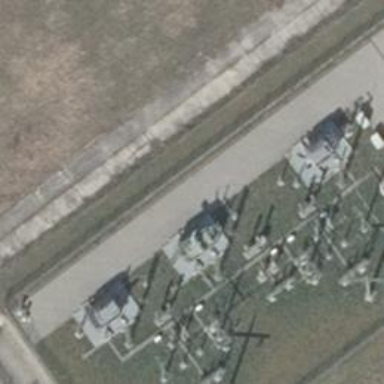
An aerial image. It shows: Power line in the image.